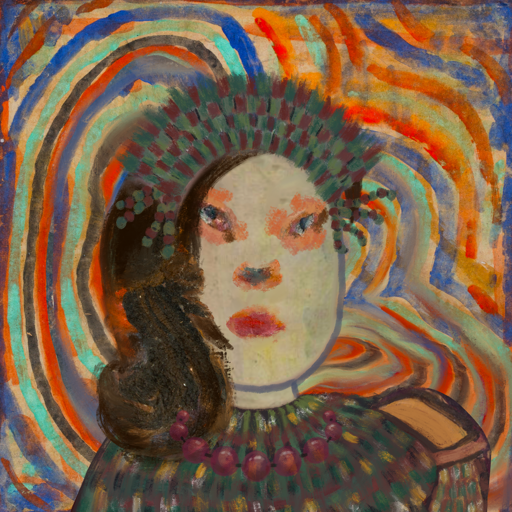
Background: Sisters, Head And Neck Front: Hill_Girl, Face Front: Boggyland, Bust: After_Raid, Hair Front: Gypsy_Queen, Head Accessory: After_Raid_Crown, Second Necklace: Blank, Necklace: Irani_2, Baby: Blank